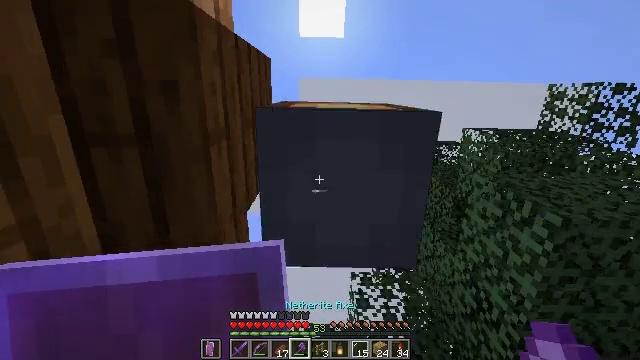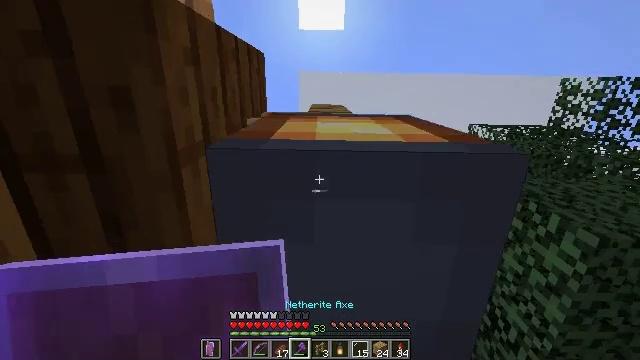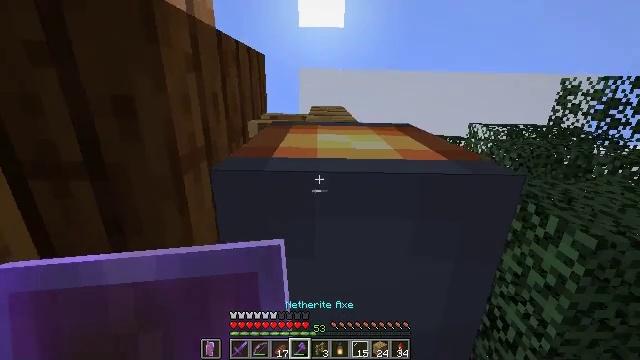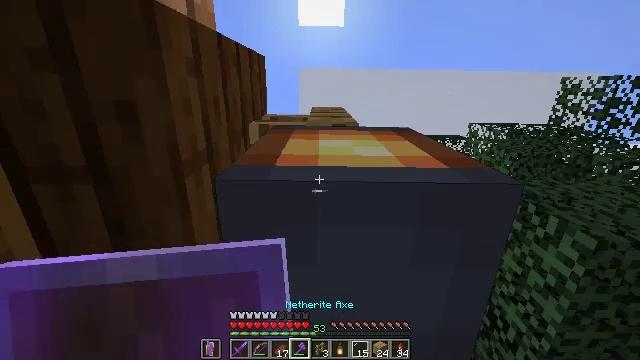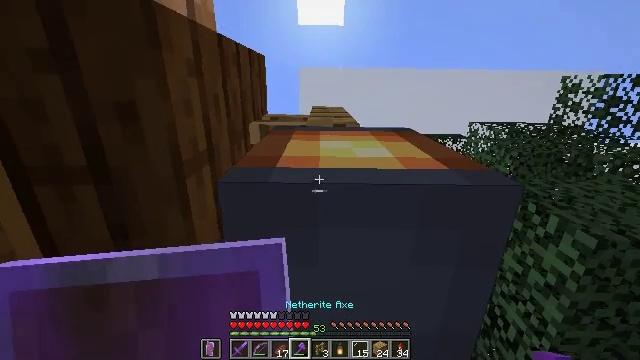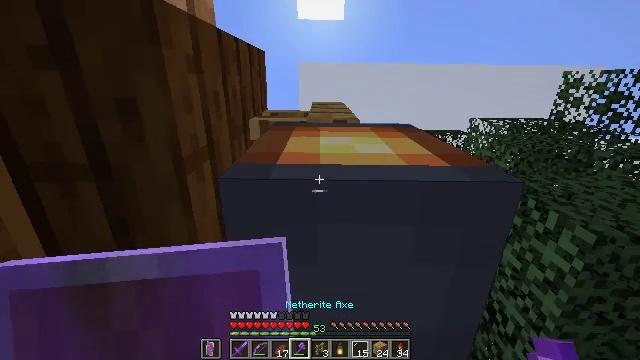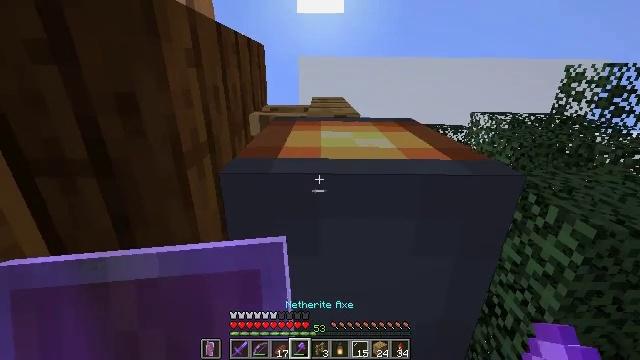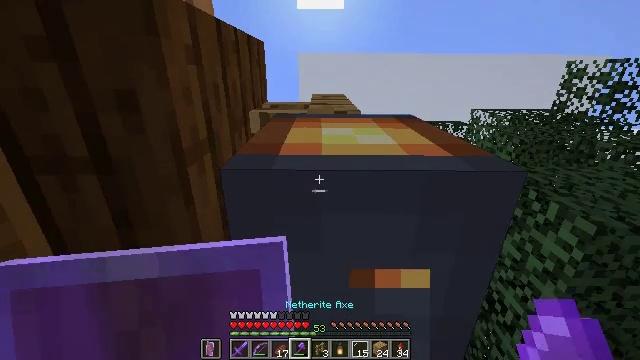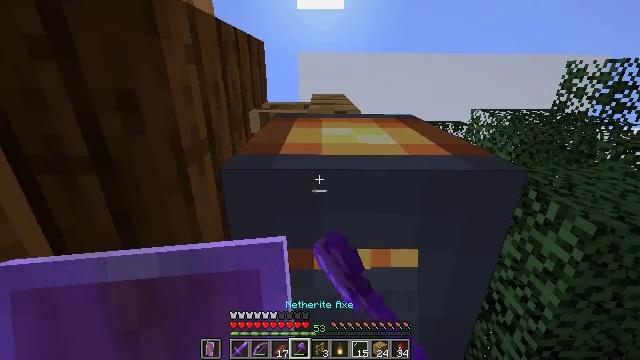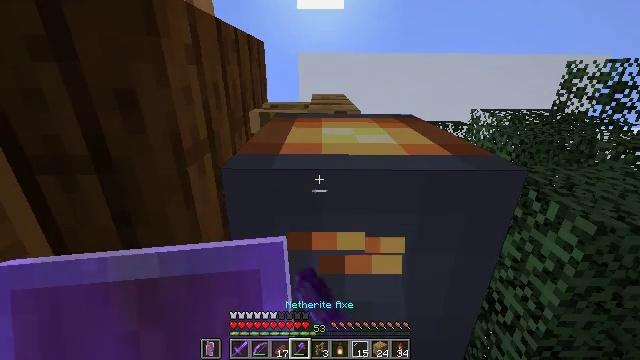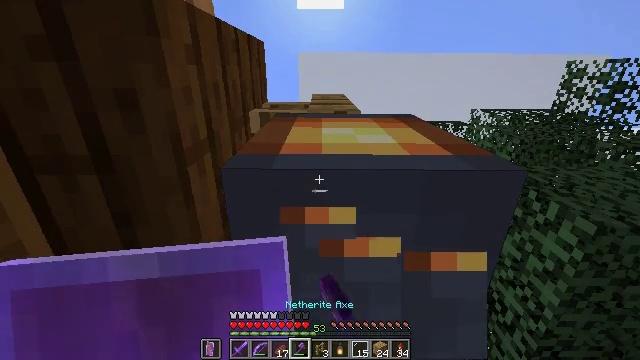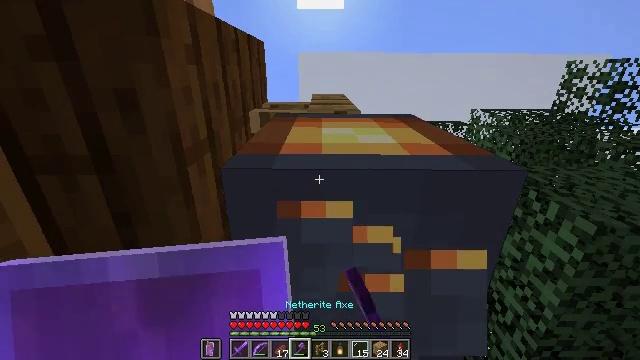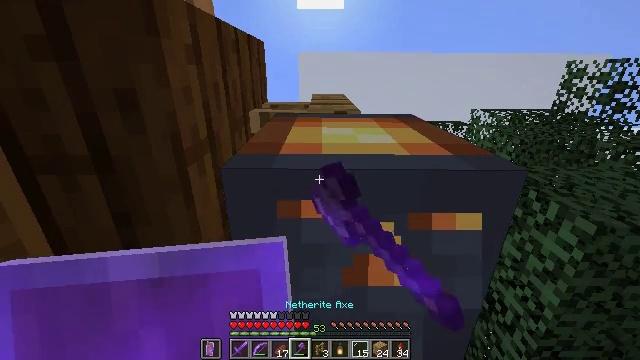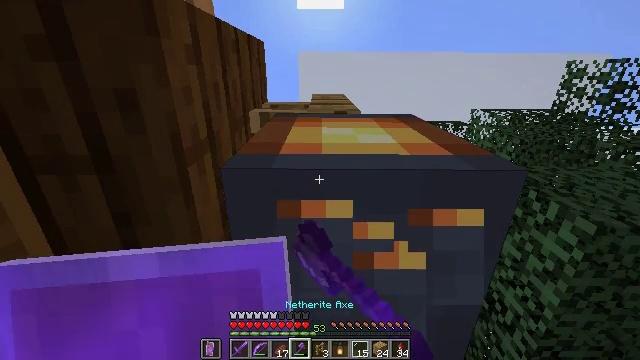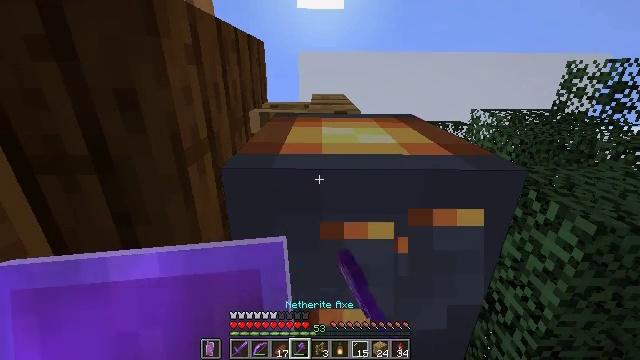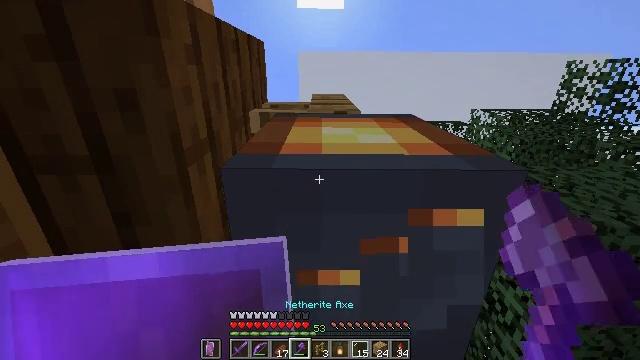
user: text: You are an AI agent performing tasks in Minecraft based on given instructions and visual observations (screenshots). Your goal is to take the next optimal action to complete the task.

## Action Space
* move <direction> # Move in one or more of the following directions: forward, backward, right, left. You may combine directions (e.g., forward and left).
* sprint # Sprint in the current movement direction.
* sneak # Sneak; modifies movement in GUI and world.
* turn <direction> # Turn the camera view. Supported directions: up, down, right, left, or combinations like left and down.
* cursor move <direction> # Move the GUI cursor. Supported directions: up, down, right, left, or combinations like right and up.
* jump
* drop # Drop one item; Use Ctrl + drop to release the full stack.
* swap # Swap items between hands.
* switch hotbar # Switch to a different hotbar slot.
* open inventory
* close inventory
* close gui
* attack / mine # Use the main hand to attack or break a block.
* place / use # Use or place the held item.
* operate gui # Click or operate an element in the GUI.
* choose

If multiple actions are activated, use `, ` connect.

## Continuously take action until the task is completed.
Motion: motion action
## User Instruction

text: Mine the oak fence from the structure.
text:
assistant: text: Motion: sneak, turn down
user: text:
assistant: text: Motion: sneak
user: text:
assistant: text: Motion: sneak
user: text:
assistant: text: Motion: sneak
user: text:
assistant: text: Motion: sneak
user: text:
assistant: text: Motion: sneak, turn down
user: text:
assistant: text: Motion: sneak, attack / mine
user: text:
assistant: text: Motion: sneak, attack / mine
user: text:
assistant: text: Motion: sneak, attack / mine
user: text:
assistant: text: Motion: sneak, attack / mine
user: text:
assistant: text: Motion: sneak, attack / mine
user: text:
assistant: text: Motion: sneak, attack / mine
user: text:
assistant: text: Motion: sneak, attack / mine
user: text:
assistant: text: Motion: sneak, attack / mine
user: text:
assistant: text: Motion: sneak, attack / mine
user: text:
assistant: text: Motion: sneak, attack / mine
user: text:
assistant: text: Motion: sneak, attack / mine
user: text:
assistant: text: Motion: sneak, attack / mine
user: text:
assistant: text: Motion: sneak, attack / mine
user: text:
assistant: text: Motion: sneak, attack / mine
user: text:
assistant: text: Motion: sneak, attack / mine
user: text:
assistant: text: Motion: sneak, attack / mine
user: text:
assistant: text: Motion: sneak, attack / mine
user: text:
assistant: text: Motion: sneak, attack / mine
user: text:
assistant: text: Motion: sneak, attack / mine
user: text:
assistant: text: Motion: sneak, attack / mine
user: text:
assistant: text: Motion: sneak, attack / mine
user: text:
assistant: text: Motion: sneak, attack / mine
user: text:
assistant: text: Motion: sneak, attack / mine
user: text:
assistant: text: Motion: sneak, attack / mine